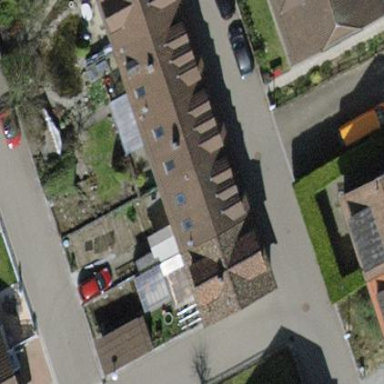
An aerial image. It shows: Building with tiled roof.